Field crop: tomato
Growth stage: 1
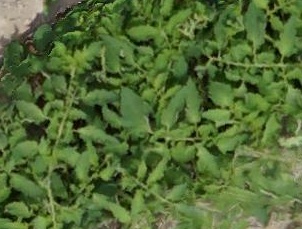
Species: tomato